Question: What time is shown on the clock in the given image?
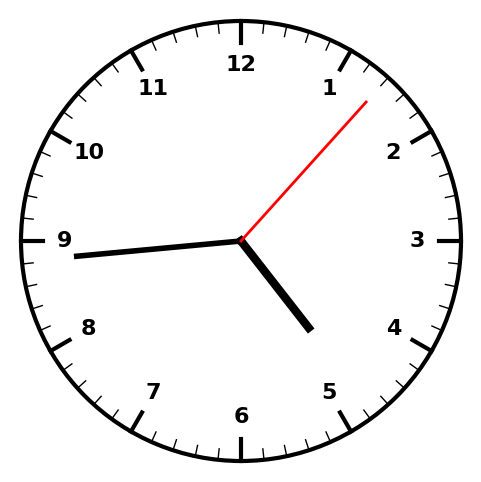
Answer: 04:44:07